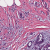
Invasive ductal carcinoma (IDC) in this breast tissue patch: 1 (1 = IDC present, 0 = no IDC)